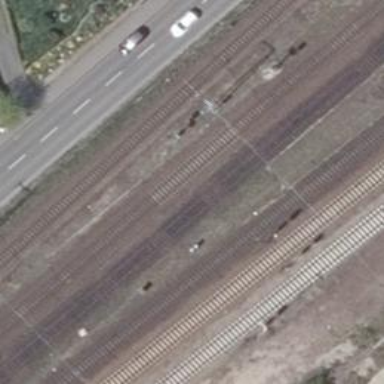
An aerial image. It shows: Railway signal.